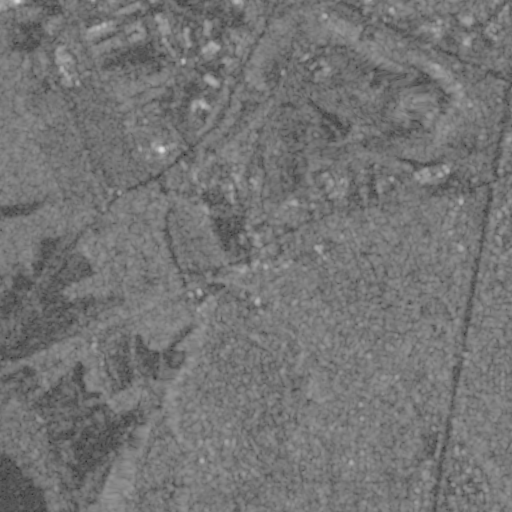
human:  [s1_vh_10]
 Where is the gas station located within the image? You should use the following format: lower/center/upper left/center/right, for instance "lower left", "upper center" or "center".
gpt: The gas station is located in the upper center of the image.
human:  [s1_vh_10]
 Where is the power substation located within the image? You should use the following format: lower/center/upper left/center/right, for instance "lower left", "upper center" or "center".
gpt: The power substation is located in the upper left of the image.
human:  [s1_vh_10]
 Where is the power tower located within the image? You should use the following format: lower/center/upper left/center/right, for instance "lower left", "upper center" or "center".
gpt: The power tower is located in the left of the image.
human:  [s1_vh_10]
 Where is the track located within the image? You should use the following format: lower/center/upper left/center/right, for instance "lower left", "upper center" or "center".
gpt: The track is located in the center right of the image.
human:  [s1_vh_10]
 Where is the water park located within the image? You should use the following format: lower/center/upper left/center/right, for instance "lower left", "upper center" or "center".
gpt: The water park is located in the lower right of the image.
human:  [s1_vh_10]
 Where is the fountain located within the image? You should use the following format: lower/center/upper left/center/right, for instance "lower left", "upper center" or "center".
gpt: The fountain is located in the center right of the image.
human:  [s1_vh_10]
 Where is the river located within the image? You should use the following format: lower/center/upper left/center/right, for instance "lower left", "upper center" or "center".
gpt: The river is located in the upper left of the image.
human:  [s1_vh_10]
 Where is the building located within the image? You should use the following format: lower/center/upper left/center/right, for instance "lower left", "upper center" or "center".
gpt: There is no building in the image.

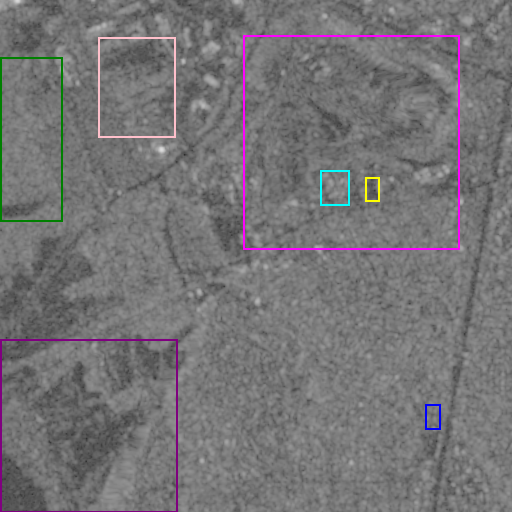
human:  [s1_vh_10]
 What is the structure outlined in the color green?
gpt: The structure outlined in green is a crop field.
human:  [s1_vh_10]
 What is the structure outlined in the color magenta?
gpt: The structure outlined in magenta is a landfill.
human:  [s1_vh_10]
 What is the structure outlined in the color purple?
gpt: The structure outlined in purple is a park.
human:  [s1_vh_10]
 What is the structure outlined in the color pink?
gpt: The structure outlined in pink is a parking lot.
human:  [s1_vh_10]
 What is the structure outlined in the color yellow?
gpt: The structure outlined in yellow is a track.
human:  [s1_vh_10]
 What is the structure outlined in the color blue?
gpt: The structure outlined in blue is a water park.
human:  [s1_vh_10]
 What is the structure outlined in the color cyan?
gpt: The structure outlined in cyan is a building.
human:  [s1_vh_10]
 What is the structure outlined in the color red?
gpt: There is no red outline.